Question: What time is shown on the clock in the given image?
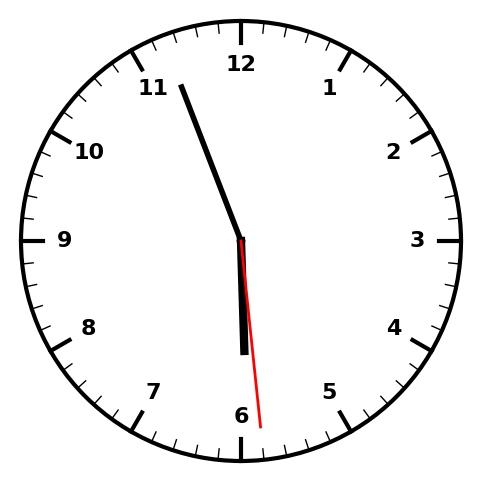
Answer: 05:56:29